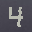
Label: 4